Question: I'd like to plot a scatter plot of X versus Y, but X is now of type character.
I.e.,
'''
x = c("a", "b", "b", "c", "a")
y = c(9,2,4,5,1)
'''
If i do,
'''
plot(c(1,2,3,4,5), c(9,2,4,5,1))
'''

The plot I show has X-axis numerated from 1 to 5.
Instead of that I want the x-axis to be the specific character series, i.e., "a", "b", "b", "c", "a". For some reason when I try to plot with the character it groups them so I get only a,b,c in the x-axis, and two values for a, two values for b and one for c.
Suggestions are welcome.
Thanks!
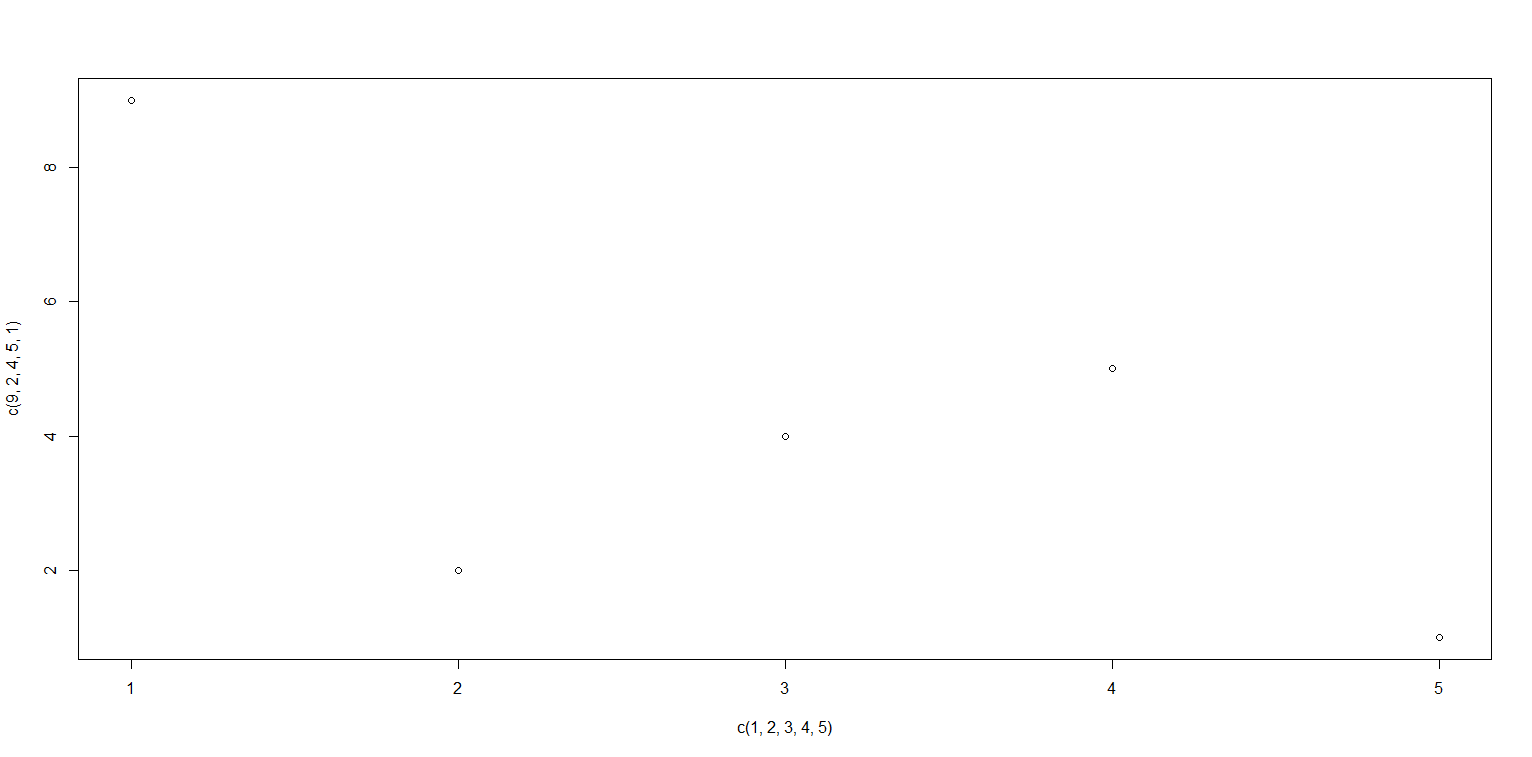
Answer: This should do the job
'''
plot(y, xaxt="n")
axis(1, at=1:length(x), labels=x)
'''
Essentially you plot y hiding the x axis, then add a custom x axis to the plot.
See '?par' and '?axis' for more info.